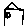
Label: house